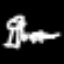
Label: leaf